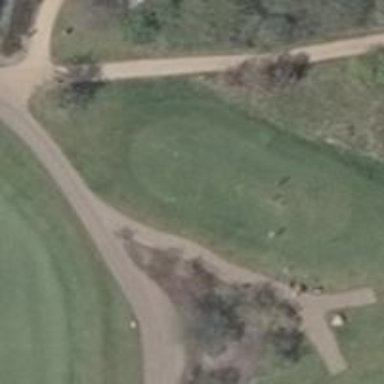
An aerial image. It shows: Golf tee.